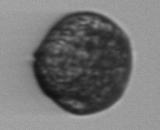
Label: Margalefidinium